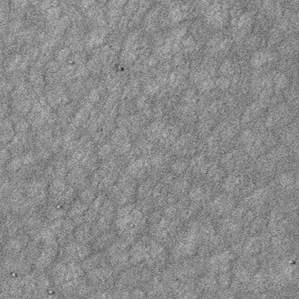
Label: frost